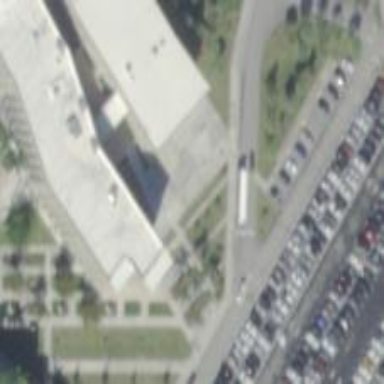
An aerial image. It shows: University building.